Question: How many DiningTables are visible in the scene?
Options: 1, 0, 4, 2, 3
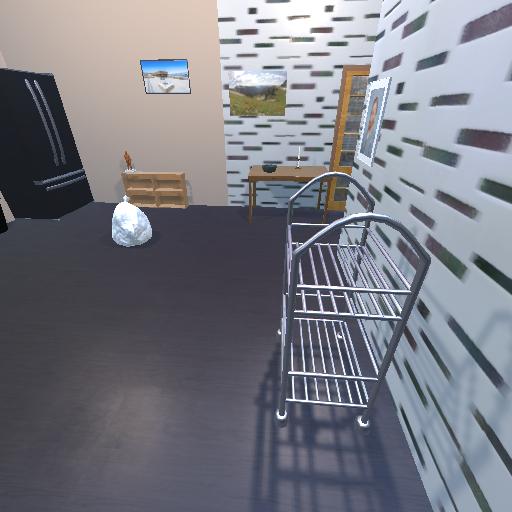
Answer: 1